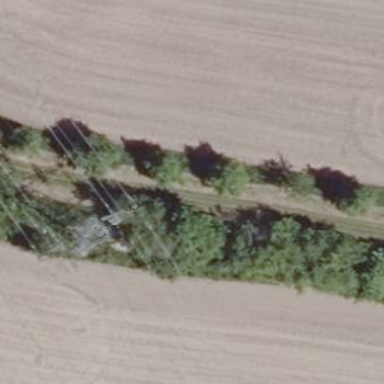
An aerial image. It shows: Row of deciduous broadleaved trees.